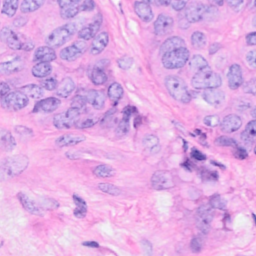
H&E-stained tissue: Breast